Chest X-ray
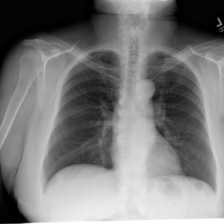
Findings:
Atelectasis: negative
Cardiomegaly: negative
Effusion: negative
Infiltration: negative
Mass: negative
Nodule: negative
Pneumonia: negative
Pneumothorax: negative
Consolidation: negative
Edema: negative
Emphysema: negative
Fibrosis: negative
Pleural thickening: negative
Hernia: negative